Question: I want to add 'JMenuItem' without closing 'JMenu'. A menu contains a 'JTextField', When I press enter in text field, it added a menu Item. My problem is the size of added menu item is too small.
'''
import java.awt.event.ActionEvent;
import java.awt.event.ActionListener;
import javax.swing.JMenuItem;
import javax.swing.JTextField;
public class NewJFrame extends javax.swing.JFrame {
public NewJFrame() {
initComponents();
this.jMenu1.addSeparator();
final JTextField jTextField = new JTextField("Menu 1",20);
this.jMenu1.add(jTextField);
jTextField.addActionListener(new ActionListener( ){
@Override
public void actionPerformed(ActionEvent e) {
final JMenuItem jMenuItem = new JMenuItem(jTextField.getText());
jMenu1.add(jMenuItem);
jMenuItem.repaint();
jMenuItem.revalidate();
}
});
}
@SuppressWarnings("unchecked")
// <editor-fold defaultstate="collapsed" desc="Generated Code">//GEN-BEGIN:initComponents
private void initComponents() {
jMenuBar1 = new javax.swing.JMenuBar();
jMenu1 = new javax.swing.JMenu();
setDefaultCloseOperation(javax.swing.WindowConstants.EXIT_ON_CLOSE);
jMenu1.setText("File");
jMenuBar1.add(jMenu1);
setJMenuBar(jMenuBar1);
javax.swing.GroupLayout layout = new javax.swing.GroupLayout(getContentPane());
getContentPane().setLayout(layout);
layout.setHorizontalGroup(
layout.createParallelGroup(javax.swing.GroupLayout.Alignment.LEADING)
.addGap(0, 400, Short.MAX_VALUE)
);
layout.setVerticalGroup(
layout.createParallelGroup(javax.swing.GroupLayout.Alignment.LEADING)
.addGap(0, 279, Short.MAX_VALUE)
);
pack();
}// </editor-fold>//GEN-END:initComponents
public static void main(String args[]) {
java.awt.EventQueue.invokeLater(new Runnable() {
public void run() {
new NewJFrame().setVisible(true);
}
});
}
// Variables declaration - do not modify//GEN-BEGIN:variables
private javax.swing.JMenu jMenu1;
private javax.swing.JMenuBar jMenuBar1;
// End of variables declaration//GEN-END:variables
}
'''
When I am pressing enter, menu add a menu item, but its width is too small.

How can I fix it?
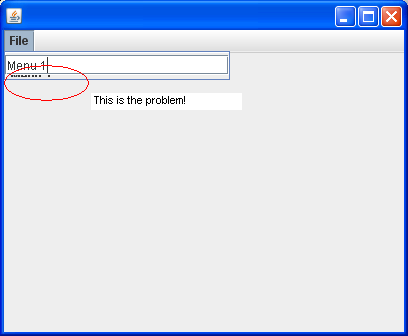
Answer: Instead of repainting it, close the menu and reopen it. Just tried it and it works great, it's as quick as repainting on the spot.
'''
jMenu1.add(jMenuItem);
//jMenuItem.repaint();
//jMenuItem.revalidate();
MenuElement[] selectionPath = MenuSelectionManager.defaultManager().getSelectedPath();
MenuSelectionManager.defaultManager().clearSelectedPath();
MenuSelectionManager.defaultManager().setSelectedPath(selectionPath);
'''